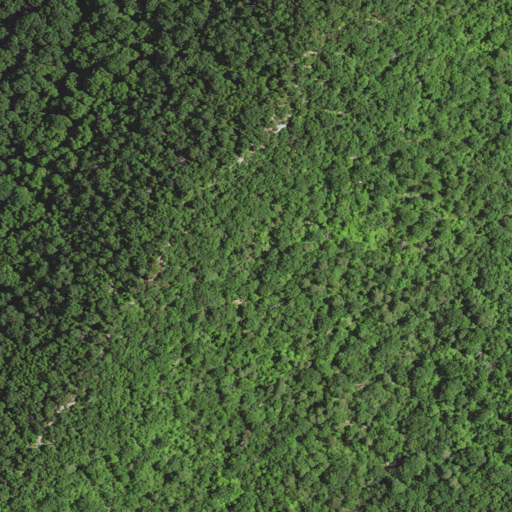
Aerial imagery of mountain in Virginia named Kerns Mountain containing deciduous forest and mixed forest